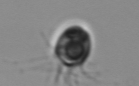
Label: Balanion